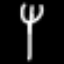
Label: fork